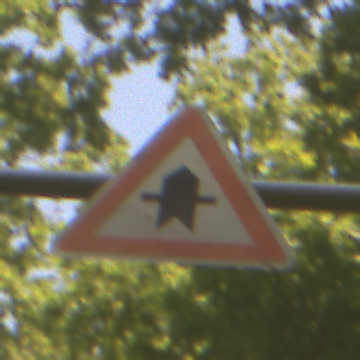
Verkehrszeichen: Vorfahrt
Umgebung: Outdoor, Nature
Tageszeit: Midday
Wetter: PartlyCloudy
Licht: Natural
Jahreszeit: NotSpecified
Kontrast: LowContrast